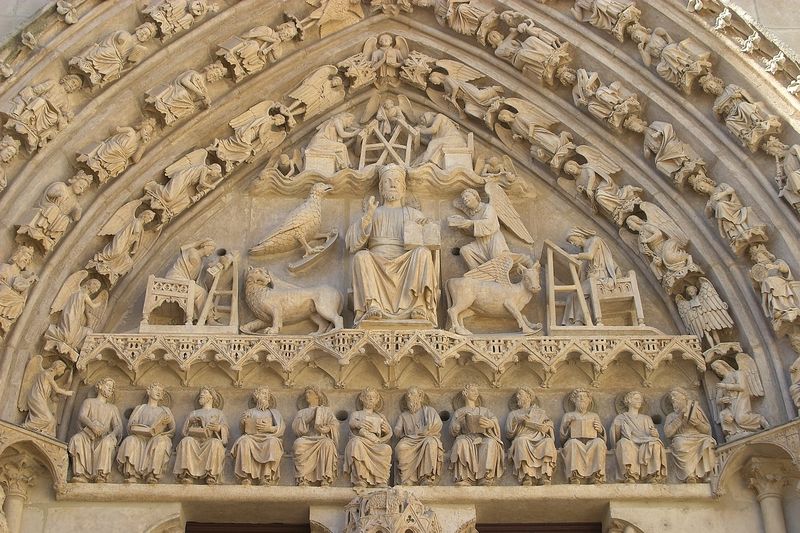
Titel: Kathedrale von Burgos
Künstler: Juan de Colonia
Standort: Burgos (EU - E); Burgos, Kathedrale (EU - E)
Schlagwörter: adler, flügel, gott, umhang, menschen, männer, stuhl, tür, tiere, bibel, stein, taube, kirche, sitzend, gotik, engel, relief, bogen, kuh, rundbogen, könig, thron, tor, eingang, buch, herrscher, pult, portal, sandstein, archivolten, christus, jesus, portikus, romanik, segen, löwe, heilige, schreiber, jünger, stier, pisa, herscher, tympanon, kalk, apostel, evangelisten, philosophen, pulte, figurren, pult schreiber, engel sandstein, truemmeau